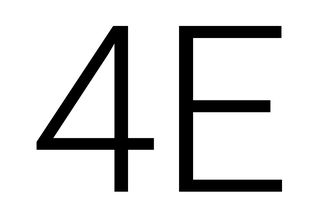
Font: Roboto_Light